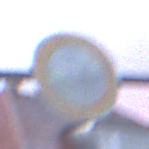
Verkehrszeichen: VerbotFahrzeugeAllerArt
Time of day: SunriseSunset
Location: Outdoor (Urban)
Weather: PartlyCloudy
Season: NotSpecified
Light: Natural